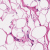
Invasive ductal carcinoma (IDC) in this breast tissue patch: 0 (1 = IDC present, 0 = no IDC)